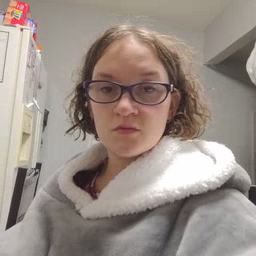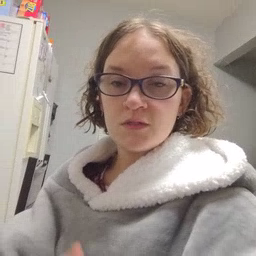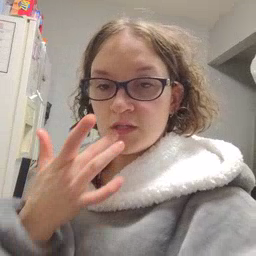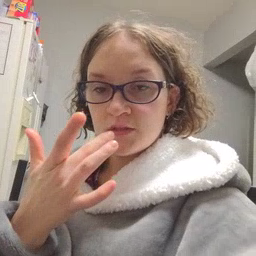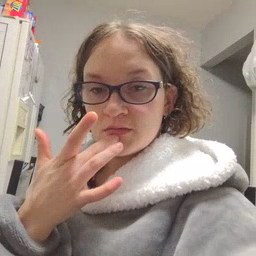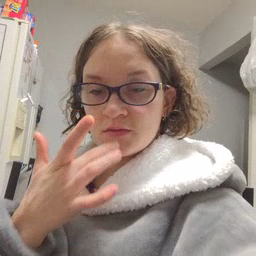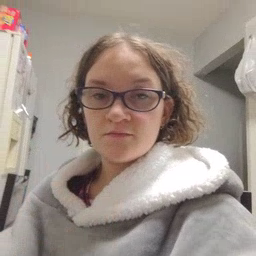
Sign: taste